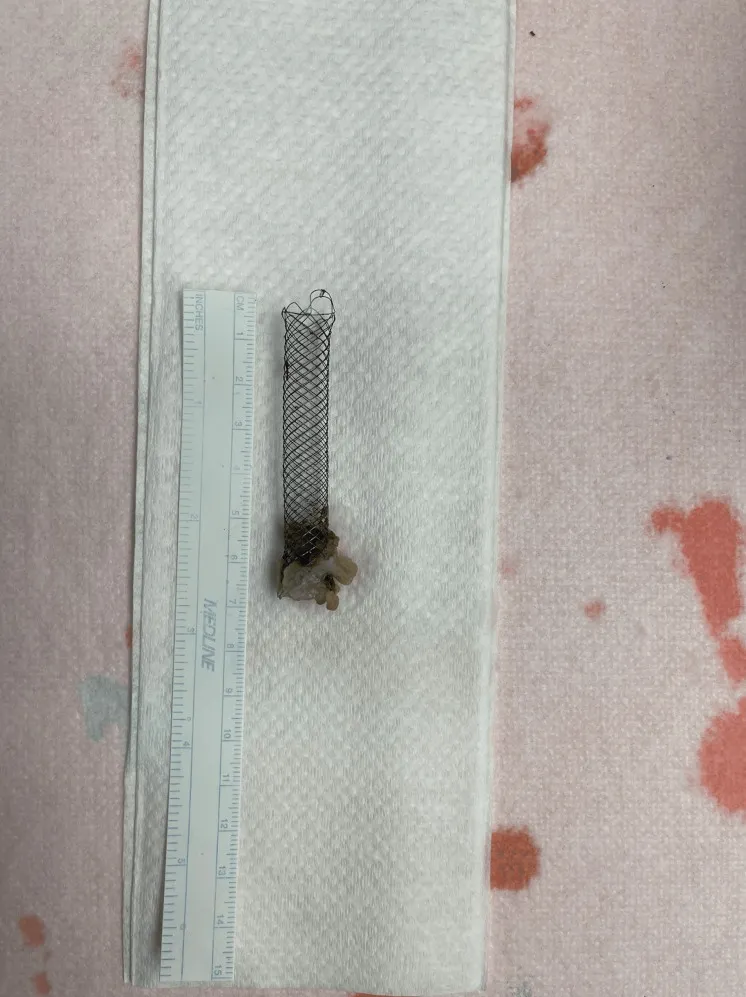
A stent measuring 1x6 cm removed from the ileum.
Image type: pathology (fish)